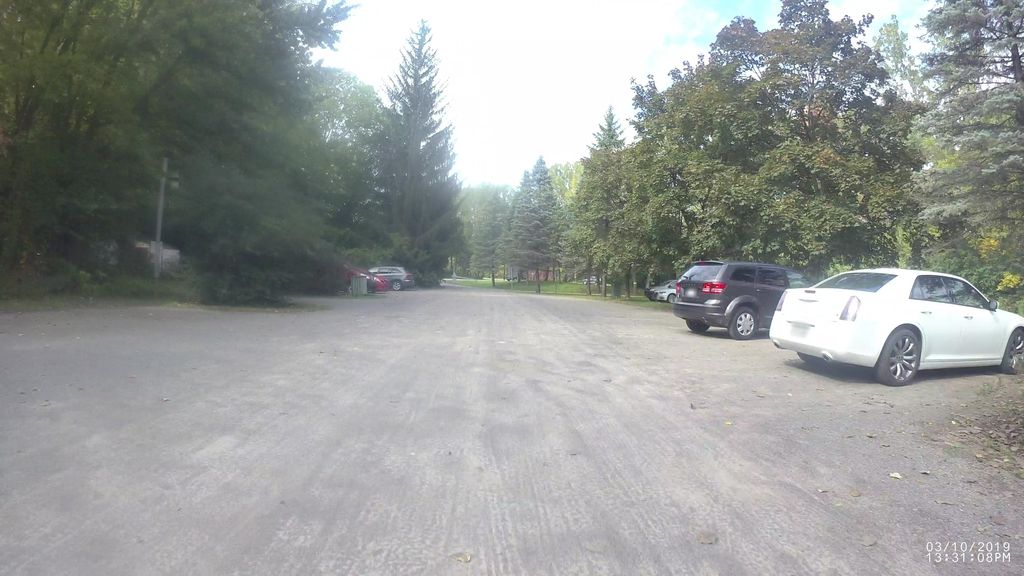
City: montreal